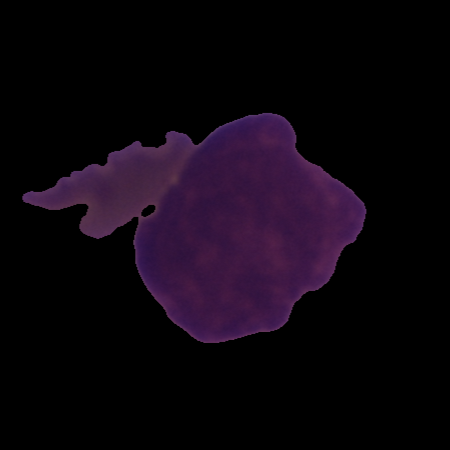
Label: cancer